Chest X-ray:
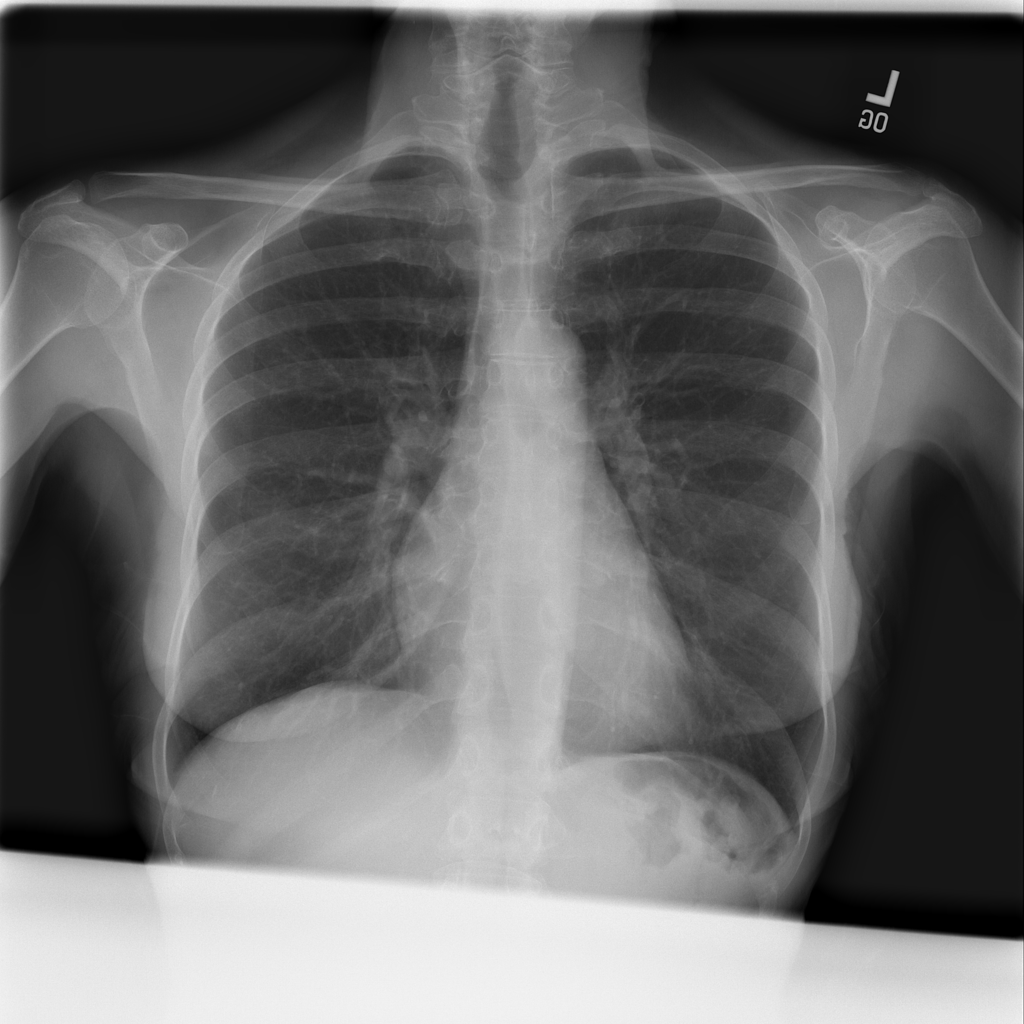
No abnormal finding: yes